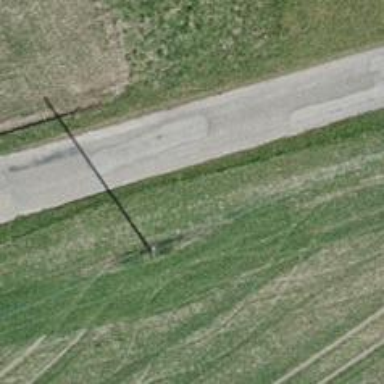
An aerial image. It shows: Minor power line.